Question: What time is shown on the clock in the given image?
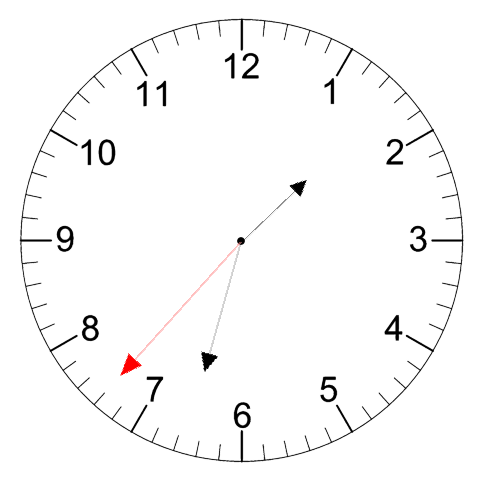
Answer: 01:32:37